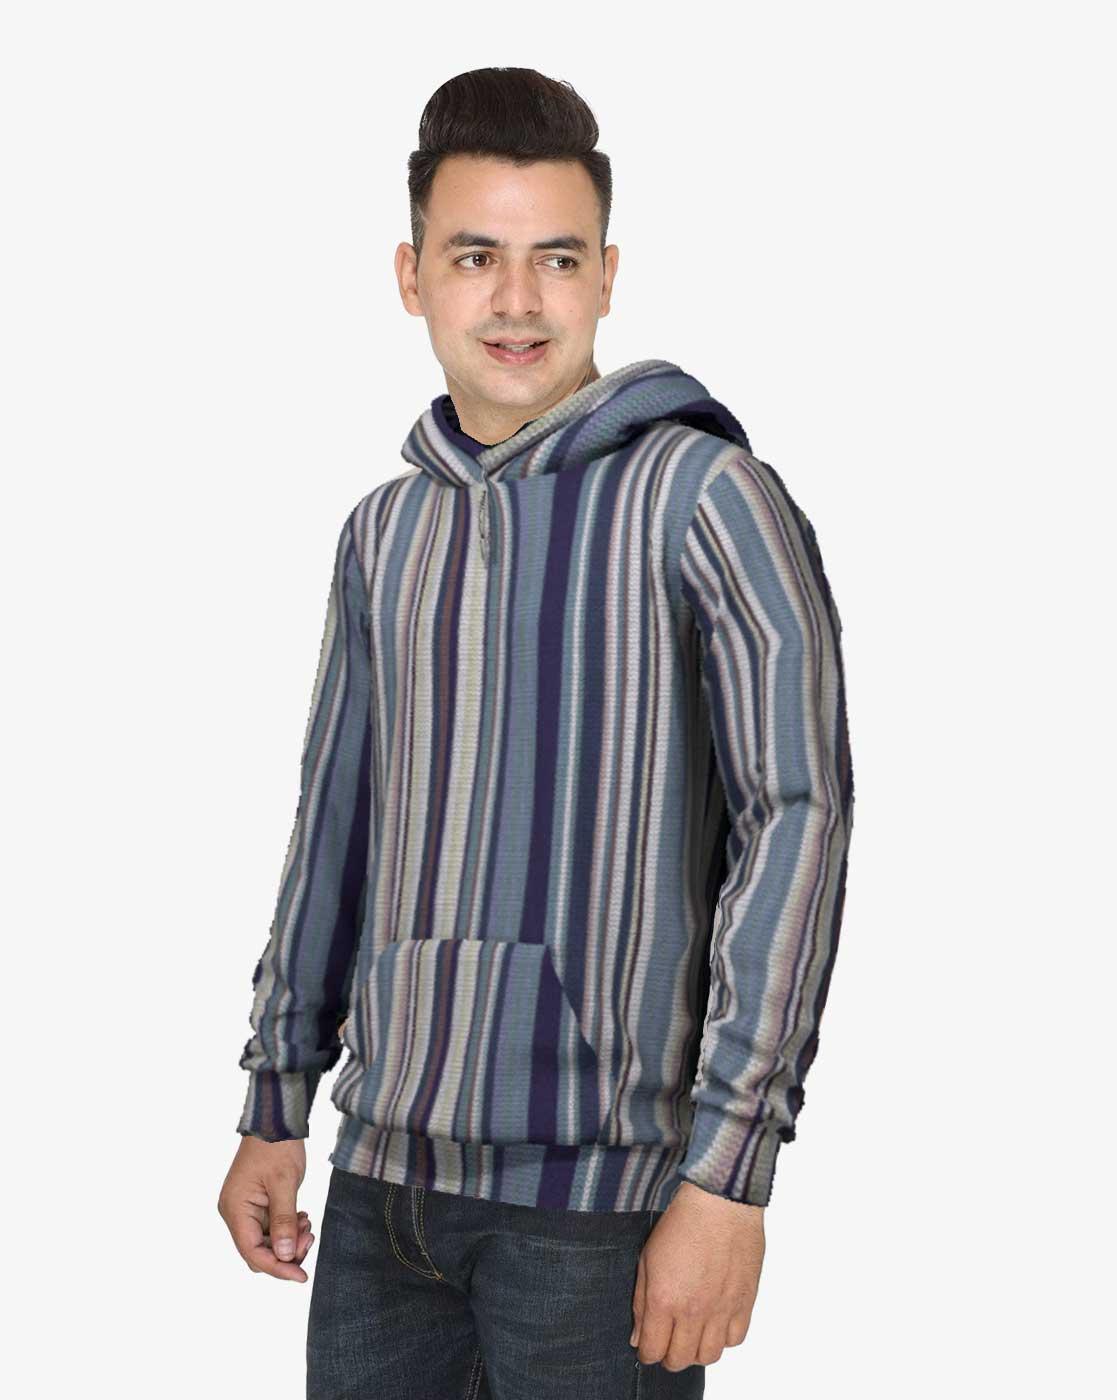
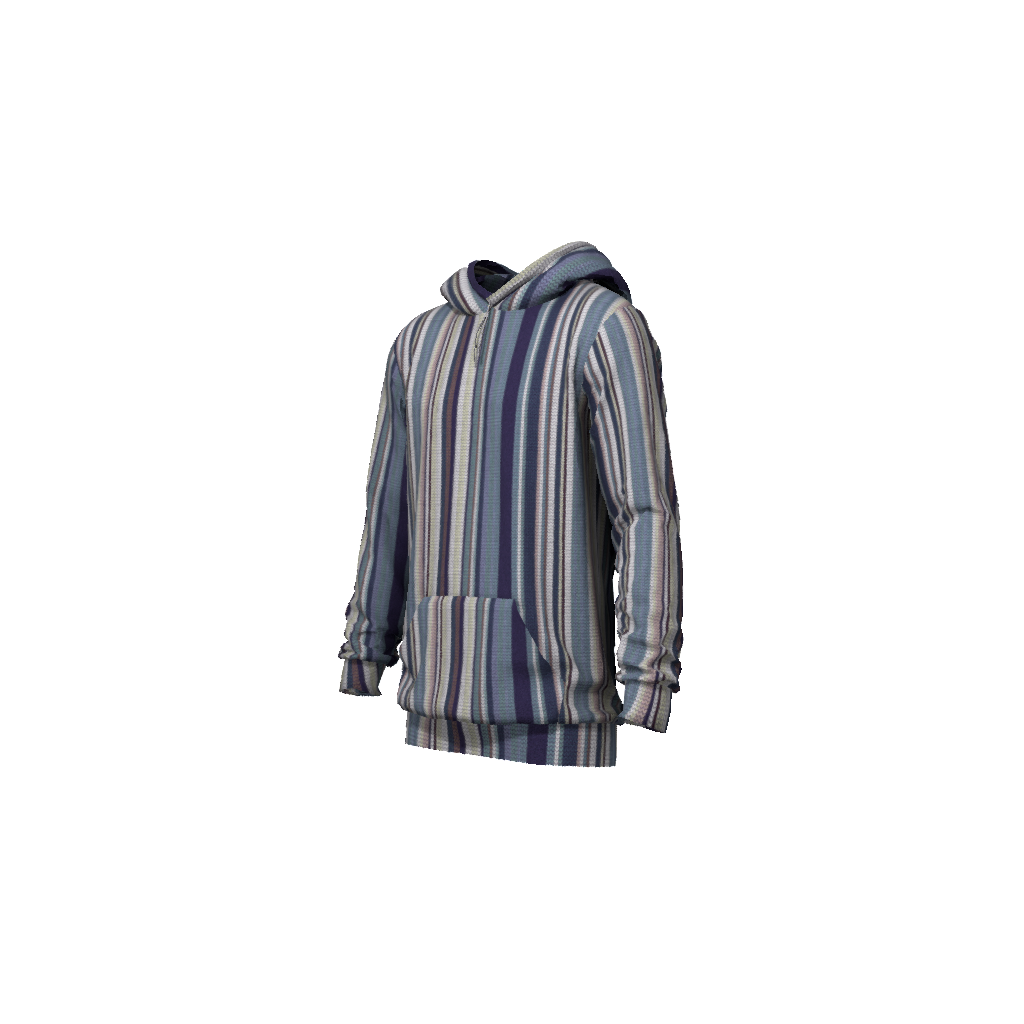
Clothing description: blue multi stripe hooded sweatshirt